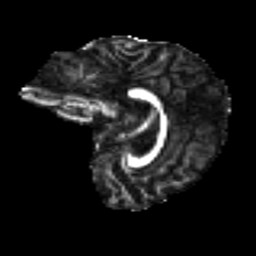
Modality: FA
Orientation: sagittal
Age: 34
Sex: female
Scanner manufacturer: ge
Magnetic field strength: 3 T
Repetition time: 7.8 s
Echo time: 0.0606 s